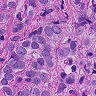
Metastatic tissue present: yes